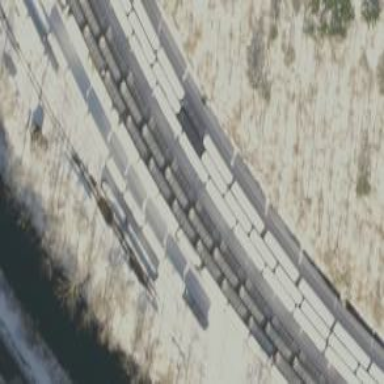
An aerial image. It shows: Rail spur service.